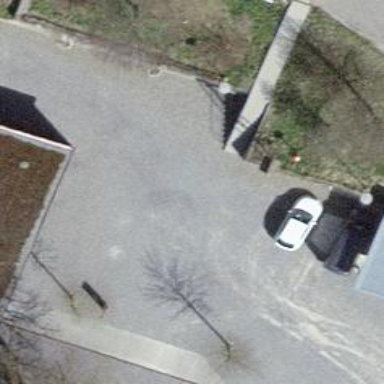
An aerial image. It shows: Set of steps on the road.